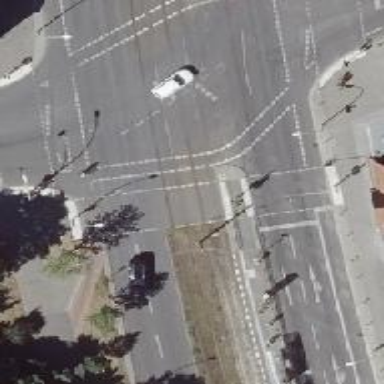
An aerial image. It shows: Tram crossing on the railway.